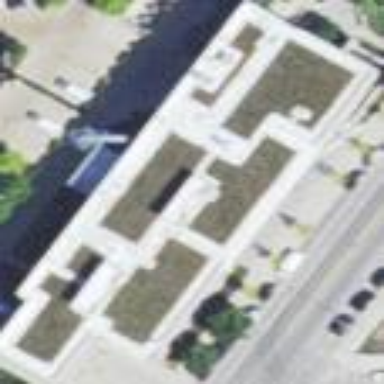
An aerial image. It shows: Public building designated as police station.